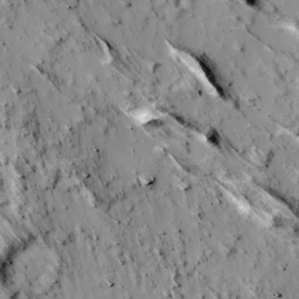
Label: non_frost